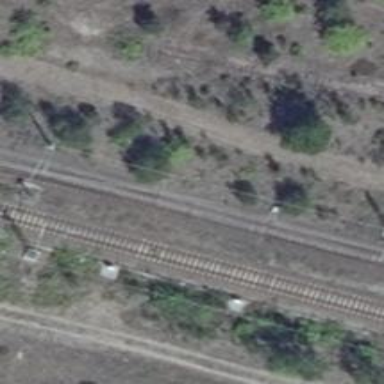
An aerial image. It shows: Railway switch.